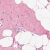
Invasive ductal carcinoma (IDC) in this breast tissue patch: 0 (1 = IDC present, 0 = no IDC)